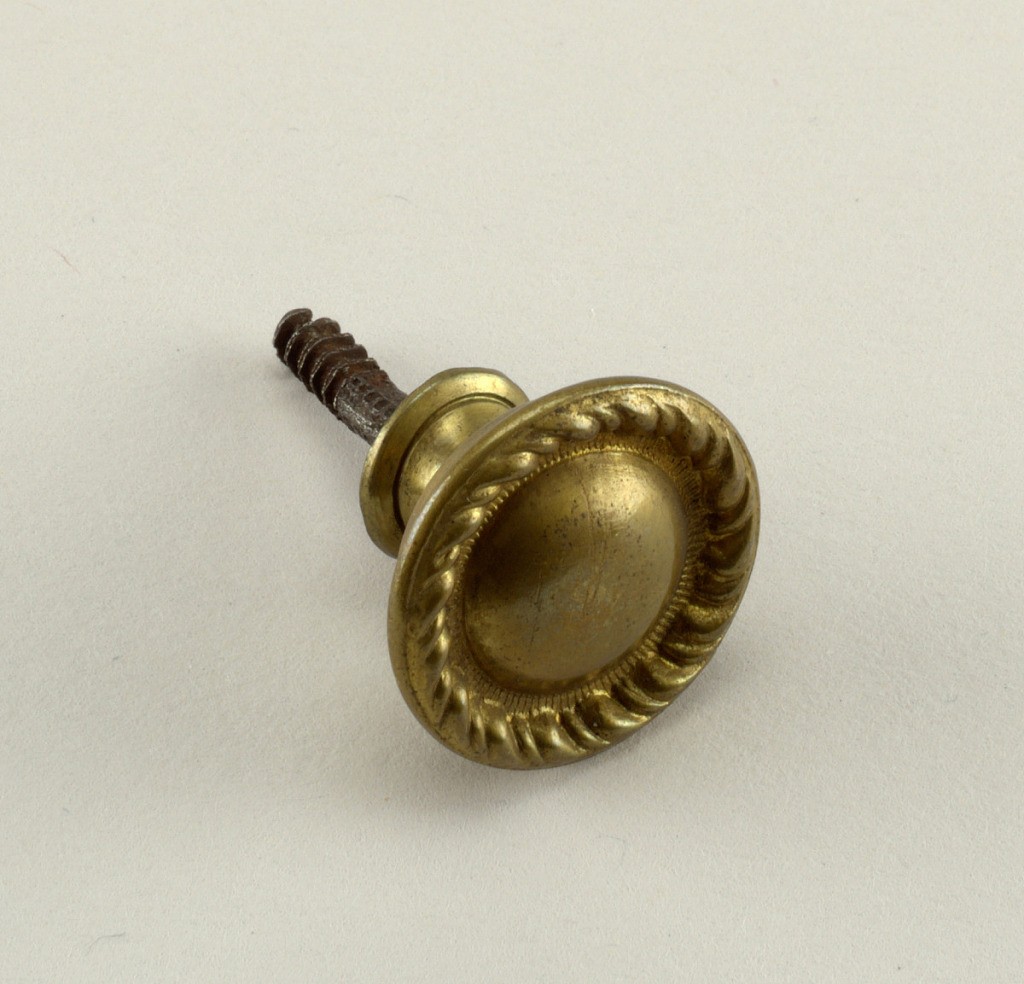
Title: Knob
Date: ca. 1795
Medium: brass
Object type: knob
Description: Repousse head with simple mouldings. Threaded bolt on back.